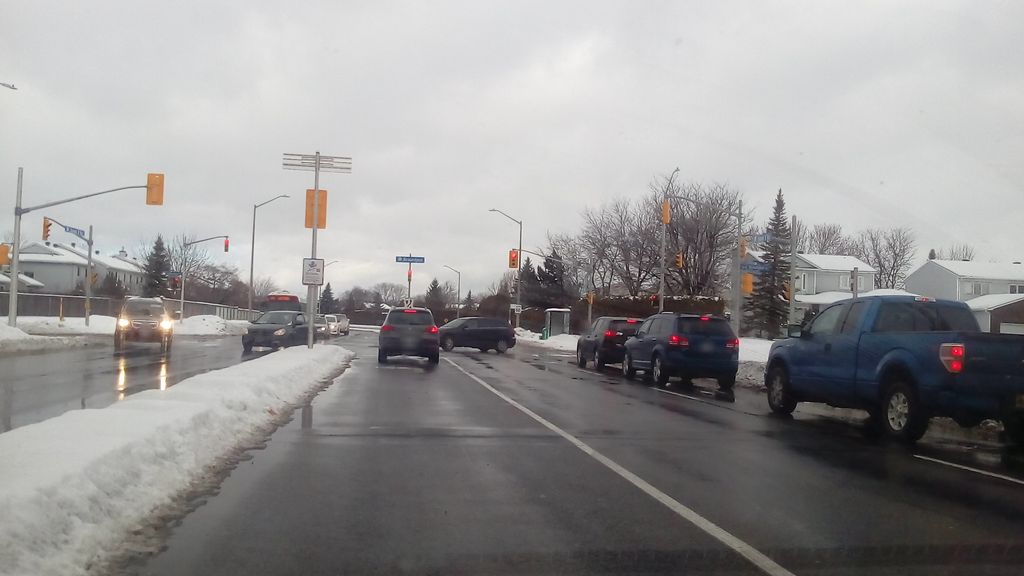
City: ottawa-gatineau